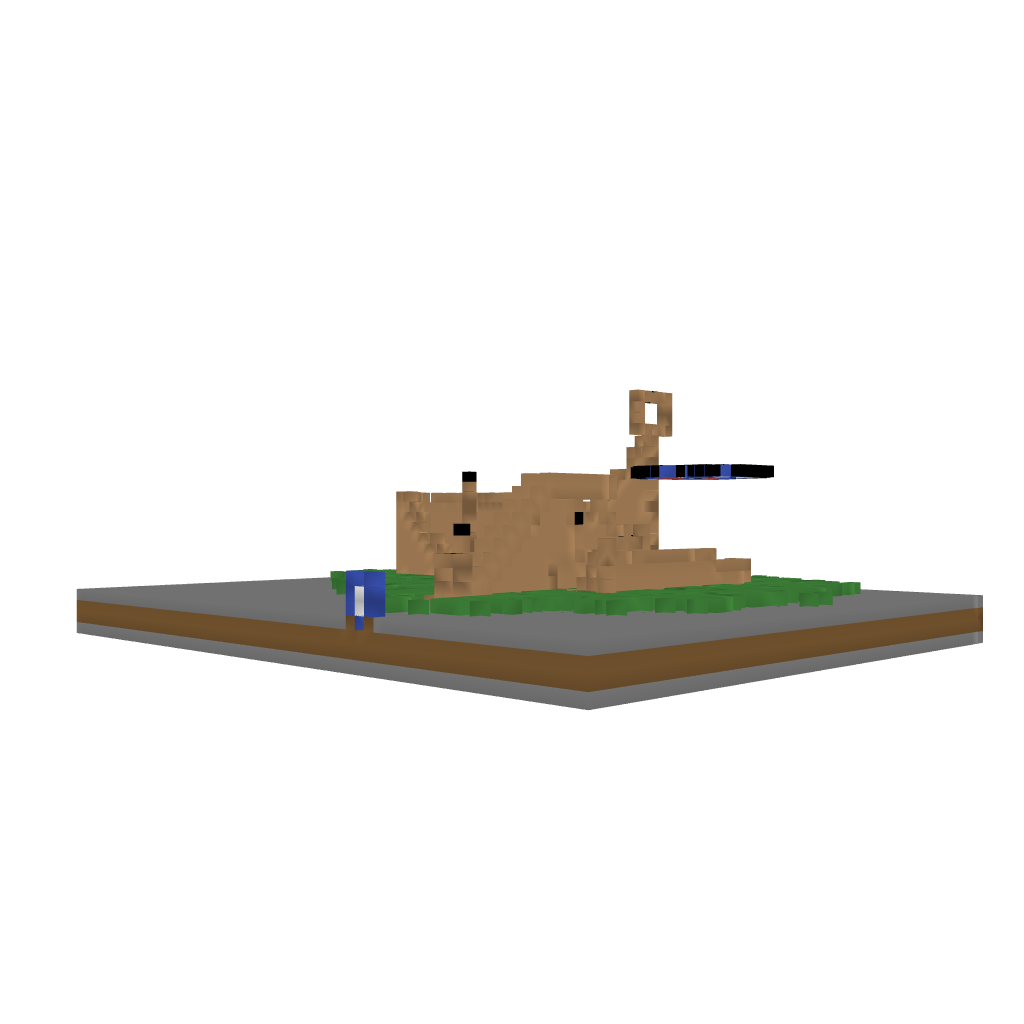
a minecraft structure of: Monster Roller Coaster bad low quality